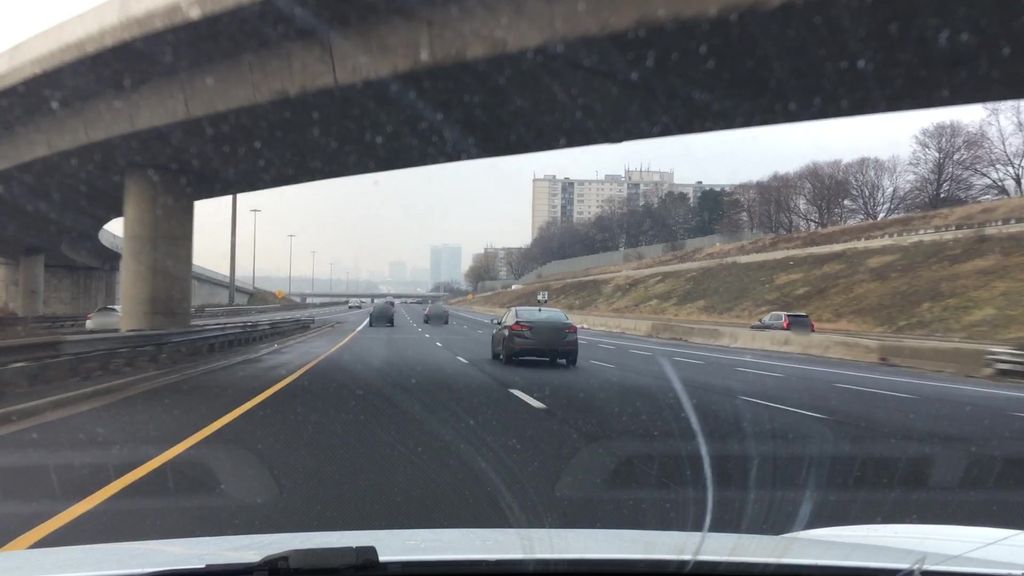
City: toronto